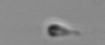
Label: flagellate_morphotype3